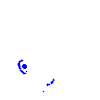
Particle: electron